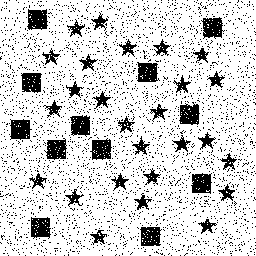
Squares: 12
Triangles: 0
Stars: 26
Total shapes: 38